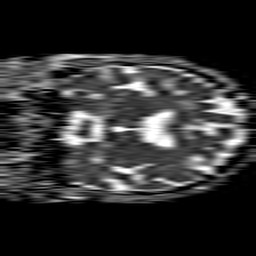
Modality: ADC
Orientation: coronal
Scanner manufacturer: philips
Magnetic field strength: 1.5 T
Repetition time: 4.6 s
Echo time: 0.08631 s